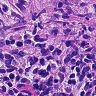
Metastatic tissue present: yes